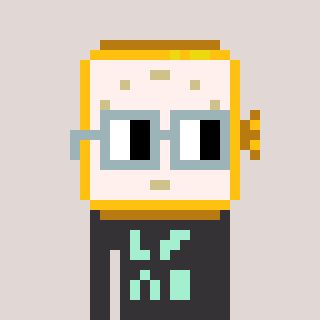
a pixel art character with square dark gray glasses, a watch-shaped head and a grayscale-colored body on a warm background